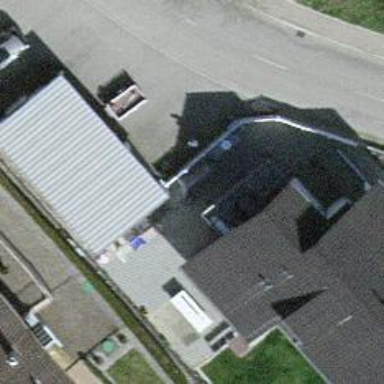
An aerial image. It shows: View of roof of building.